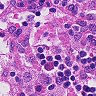
Metastatic tissue present: no